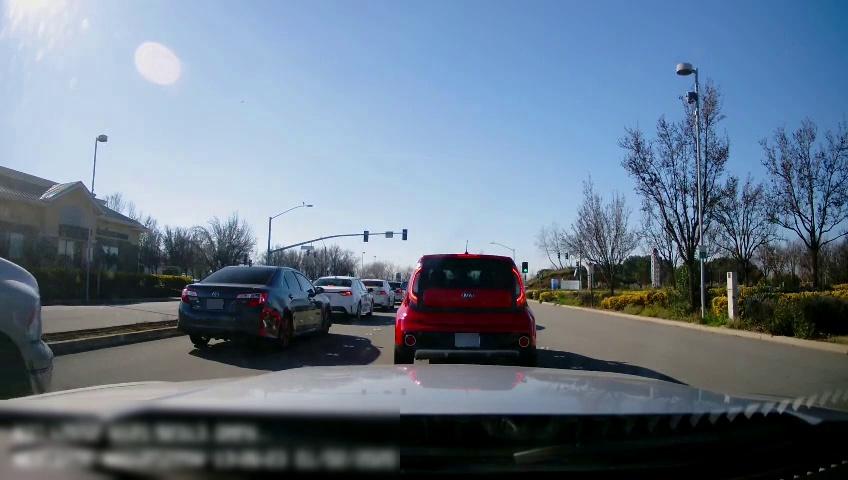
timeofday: Day
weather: Sunny
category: Drivable Space
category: Drivable Space
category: Vehicles | Car
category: Vehicles | Car
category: Vehicles | Car
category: Vehicles | Car
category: Vehicles | Car
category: Vehicles | Truck
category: Lanes | Current Lane
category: Lanes | Current Lane
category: Traffic | Lights
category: Traffic | Lights
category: Traffic | Lights